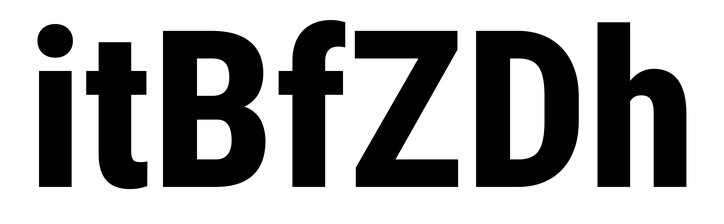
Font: Roboto_Condensed_ExtraBold